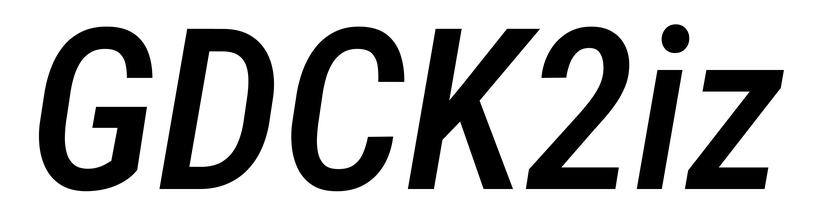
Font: Roboto-Italic_Condensed_Medium_Italic